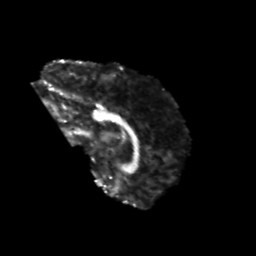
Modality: FA
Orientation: sagittal
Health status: healthy
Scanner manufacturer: philips
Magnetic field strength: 3 T
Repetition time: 6.964 s
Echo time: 0.092 s